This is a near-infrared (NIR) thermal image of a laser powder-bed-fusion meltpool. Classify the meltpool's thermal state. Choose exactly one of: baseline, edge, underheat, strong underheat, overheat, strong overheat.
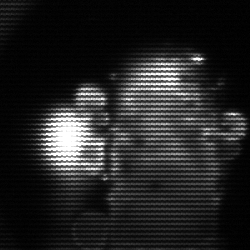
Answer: strong underheat